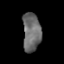
Tissue: lung
Cell type: Endothelial cells
Senescence score: 0.5477
Nuclear area (px): 676
Mean DAPI intensity: 108.176